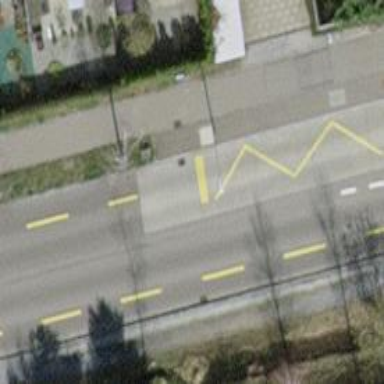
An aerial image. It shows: Bus stop with platform for public transport.